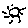
Label: sun